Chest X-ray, PA view. Patient: 69 years old, sex F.
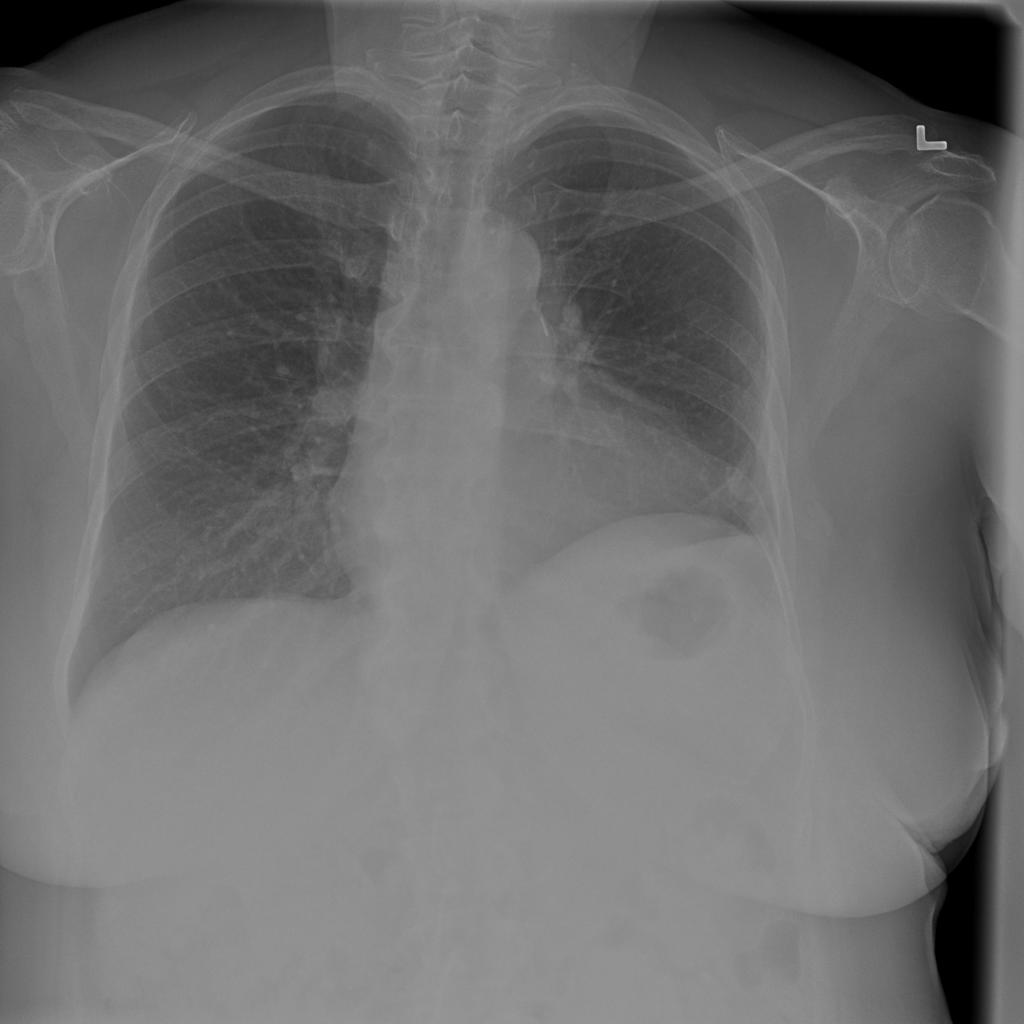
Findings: No Finding